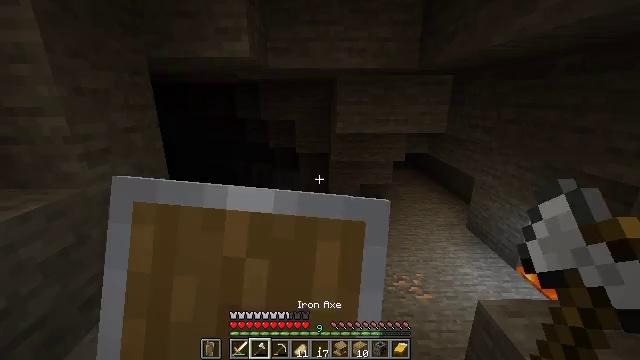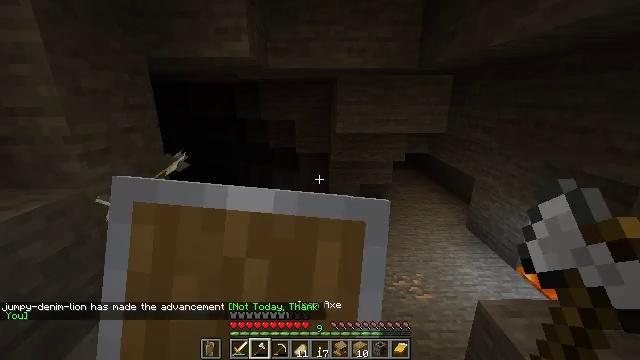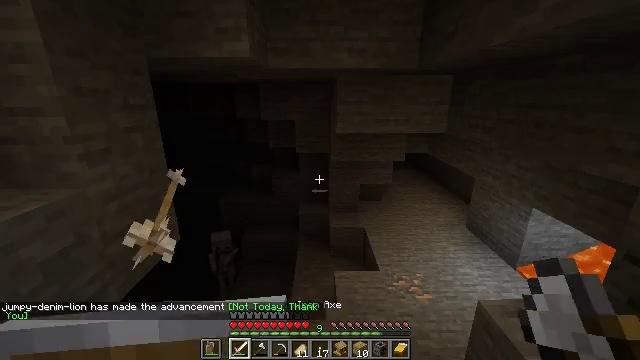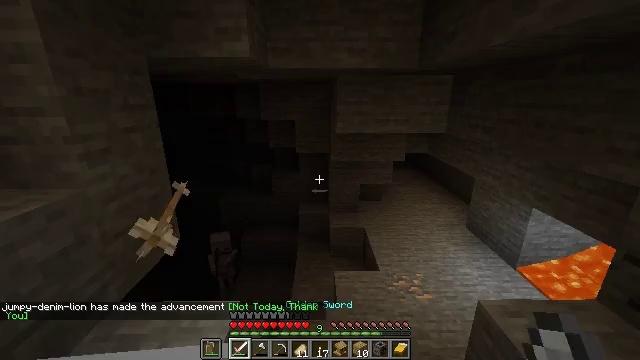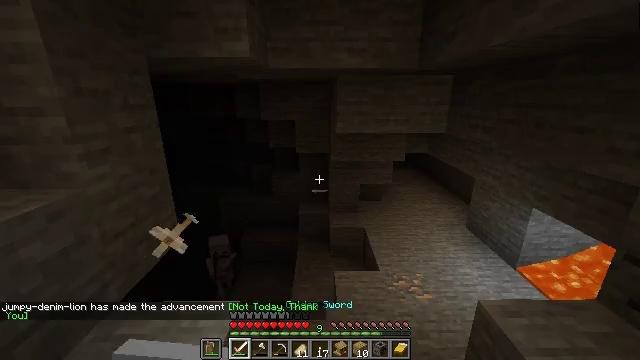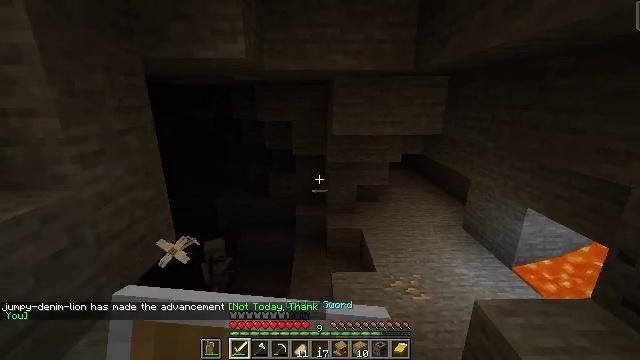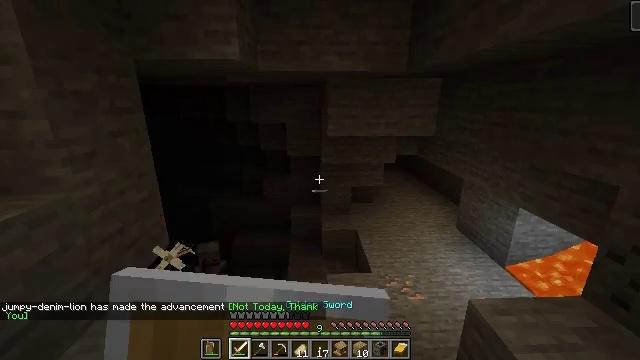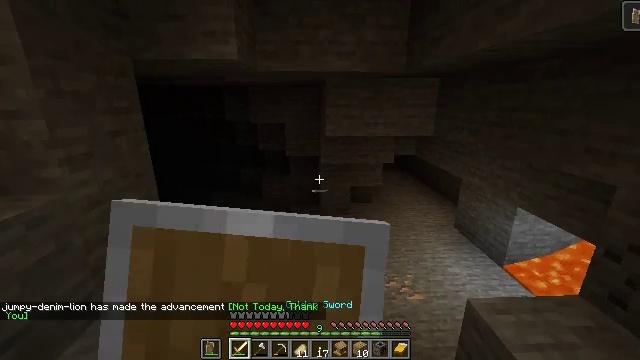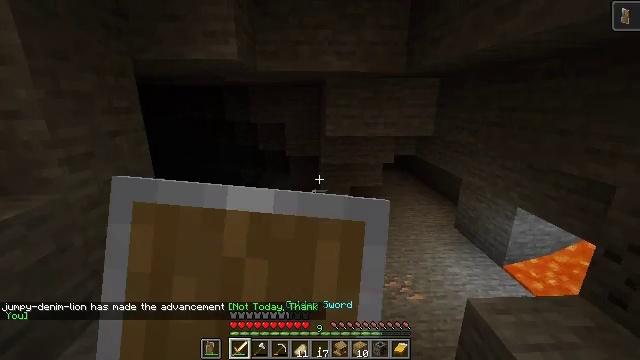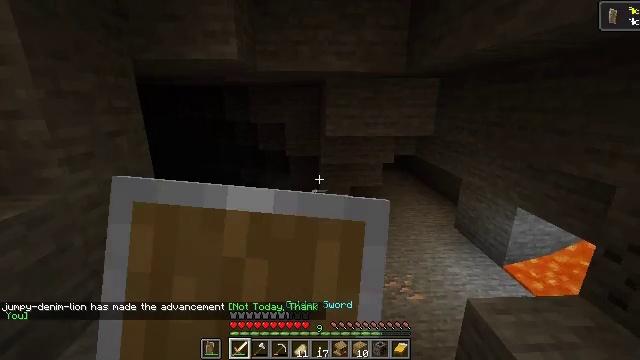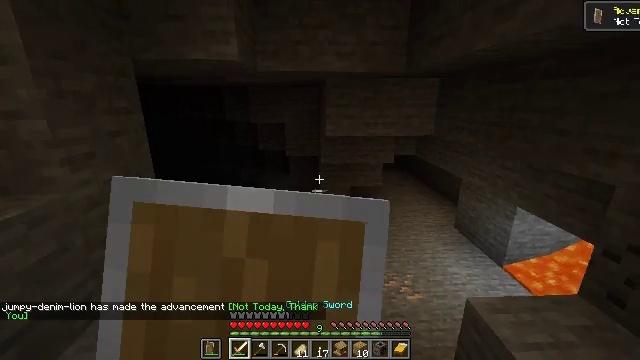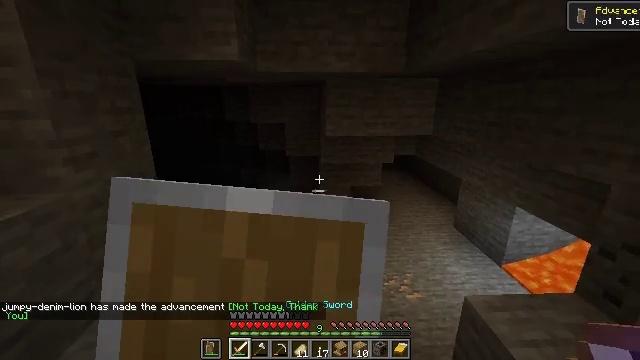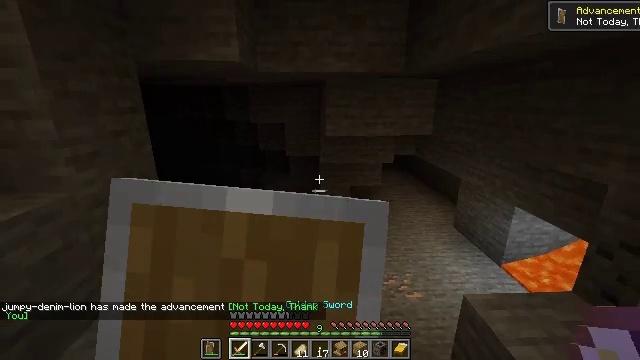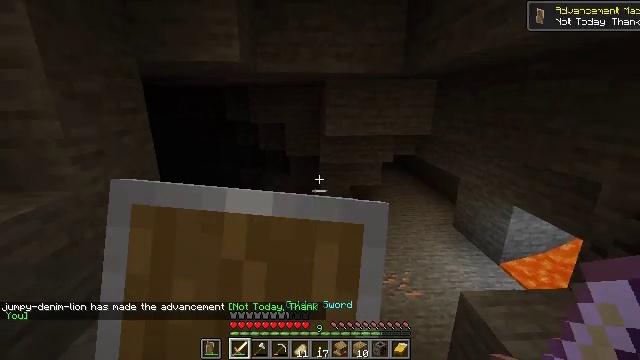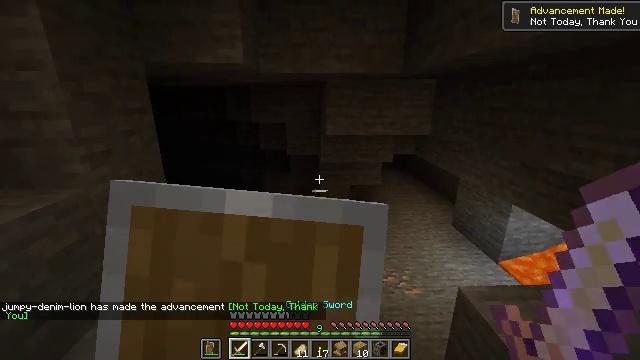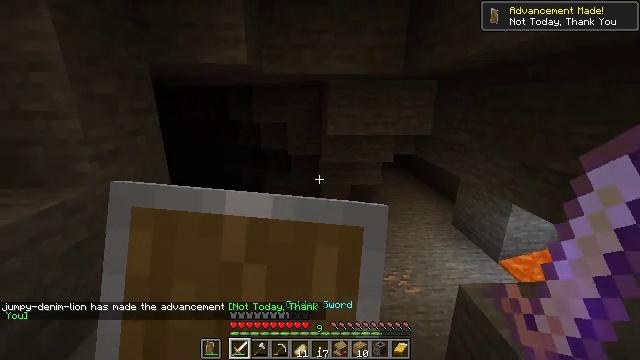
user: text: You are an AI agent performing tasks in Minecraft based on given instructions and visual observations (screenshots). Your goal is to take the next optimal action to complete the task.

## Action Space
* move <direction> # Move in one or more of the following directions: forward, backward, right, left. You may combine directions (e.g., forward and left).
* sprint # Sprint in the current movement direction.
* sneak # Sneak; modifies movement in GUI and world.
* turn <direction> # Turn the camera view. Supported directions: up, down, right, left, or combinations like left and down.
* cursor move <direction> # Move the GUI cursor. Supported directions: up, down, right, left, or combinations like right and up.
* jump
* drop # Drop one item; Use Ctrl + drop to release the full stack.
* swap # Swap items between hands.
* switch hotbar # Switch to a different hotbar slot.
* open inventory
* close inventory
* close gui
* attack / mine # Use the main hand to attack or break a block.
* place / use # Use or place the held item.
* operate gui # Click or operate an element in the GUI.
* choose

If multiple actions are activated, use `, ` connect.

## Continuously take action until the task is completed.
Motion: motion action
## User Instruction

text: Gather sugar cane for crafting.
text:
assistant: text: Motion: use / place
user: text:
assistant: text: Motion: use / place, switch to hotbar 1
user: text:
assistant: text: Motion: use / place, switch to hotbar 1
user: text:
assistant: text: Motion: use / place
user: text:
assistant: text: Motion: use / place
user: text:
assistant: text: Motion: turn right, use / place
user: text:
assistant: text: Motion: use / place
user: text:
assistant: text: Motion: use / place
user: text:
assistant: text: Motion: use / place
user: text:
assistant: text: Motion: move back, use / place
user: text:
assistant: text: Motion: move back, use / place
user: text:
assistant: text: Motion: move back, use / place
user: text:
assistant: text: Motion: move back, use / place
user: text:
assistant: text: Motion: move back and move left, use / place
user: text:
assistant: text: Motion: move back and move left, use / place
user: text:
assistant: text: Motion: move back and move left, turn left, use / place
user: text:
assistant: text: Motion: move left, turn left and down
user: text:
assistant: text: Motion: move forward and move left, turn left and down
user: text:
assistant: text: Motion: move forward and move left, turn left
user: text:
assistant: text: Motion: move forward and move left, turn left, jump
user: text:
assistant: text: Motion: move forward and move left, jump
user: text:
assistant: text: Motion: move forward, jump
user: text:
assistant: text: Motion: move forward, jump
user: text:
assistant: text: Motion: move forward, jump
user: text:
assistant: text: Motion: move forward
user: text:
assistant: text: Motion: move forward
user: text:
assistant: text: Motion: move forward, turn right and up
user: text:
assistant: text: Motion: move forward, turn right and up
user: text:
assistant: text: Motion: move forward, turn right and up
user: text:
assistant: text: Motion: move forward, jump